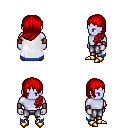
a pixel art fantasy rpg character, male body template, dark elf, purple skin, white trimmed cape, metal pants, red left-swept hairstyle, leather bracers, gold boots, four views (front, back, left, right), 2x2 character sprite sheet, small pixel art, hard edges, no anti-aliasing